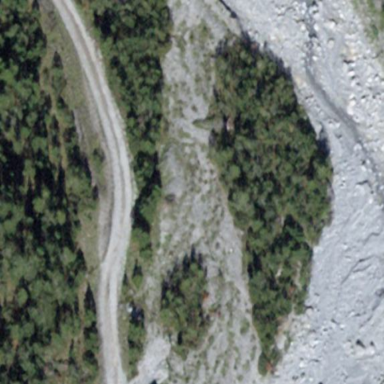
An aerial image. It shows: Natural scree.